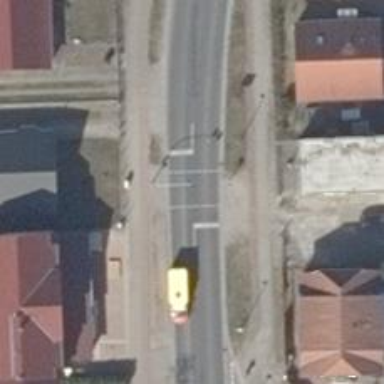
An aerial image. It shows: Crossing with traffic signals.